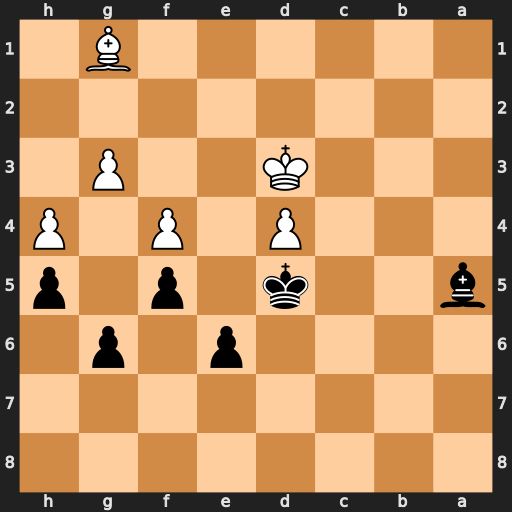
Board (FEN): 8/8/4p1p1/b2k1p1p/3P1P1P/3K2P1/8/6B1
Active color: b
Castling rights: -
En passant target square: -
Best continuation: Be1 Bh2 Bf2 Ke2 Bxd4